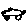
Label: car